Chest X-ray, AP view. Patient: 55 years old, sex F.
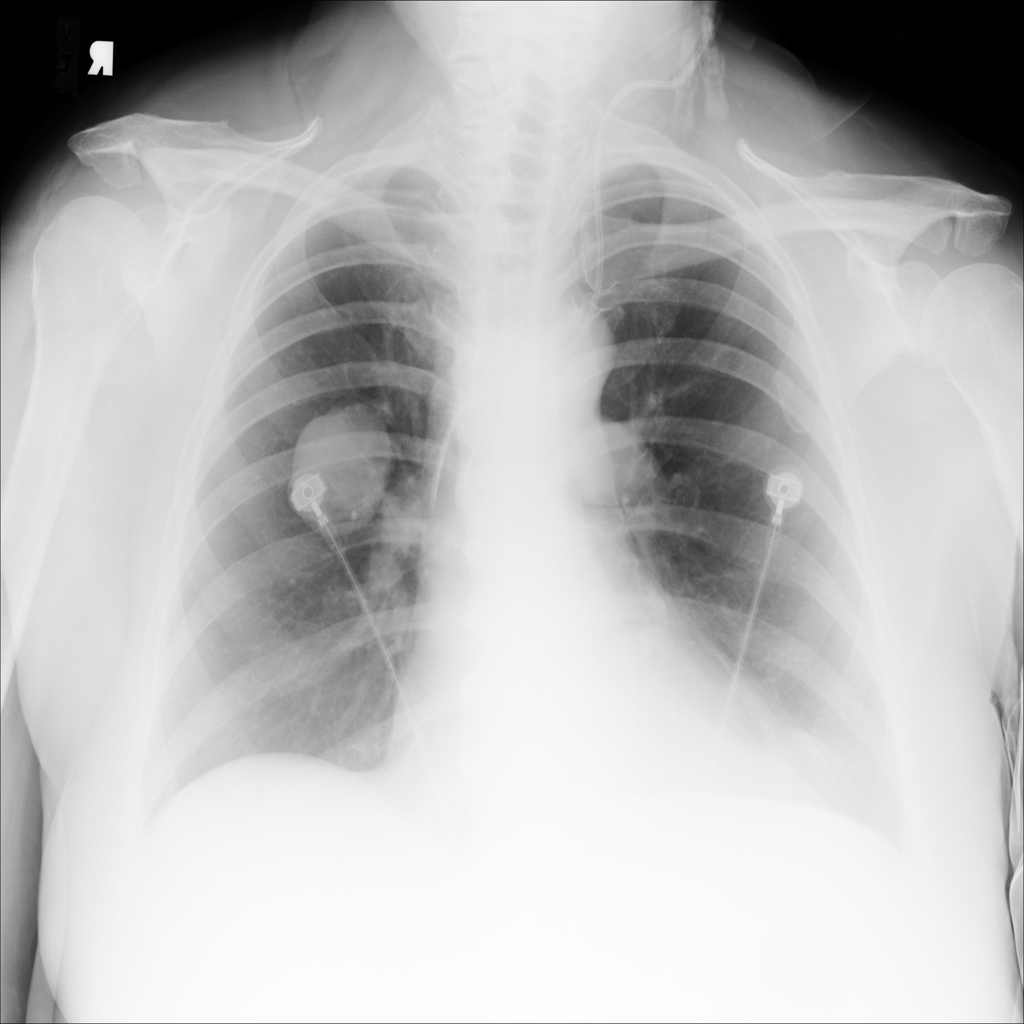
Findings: Nodule